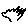
Label: tree